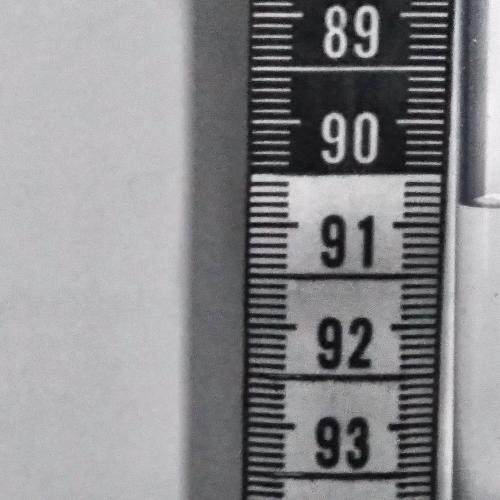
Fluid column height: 90.8 cm